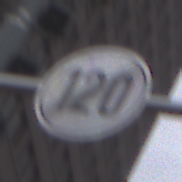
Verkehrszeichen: EndeGeschwindigkeit120
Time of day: MorningAfternoon
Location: Outdoor (Urban)
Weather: Overcast
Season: NotSpecified
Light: Natural